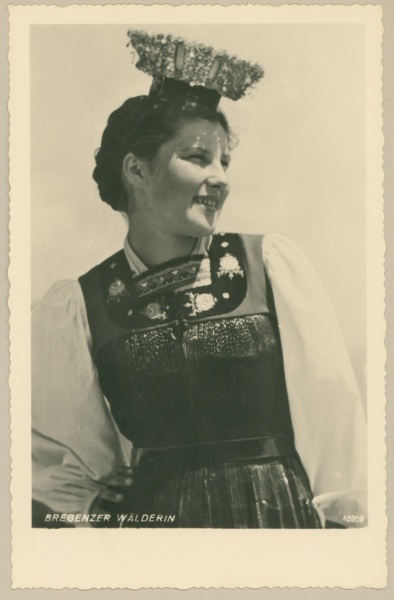
Institution: Österreichisches Museum für Volkskunde Wien
Schlagwörter: berg, himmel, kopf, schatten, weiß, mädchen, blumen, brust, frau, frisur, hut, kleid, profil, schmuck, schwarz, gürtel, rosen, haube, mode, rock, tanz, alt, hemd, jung, mütze, bluse, gesicht, kleidung, ärmel, bild, sonne, land, gold, haare, kostüm, stickerei, hübsch, krone, puffärmel, schön, bauern, kindheit, kopfbedeckung, lächeln, schürze, brüste, mieder, zöpfe, berge, gebirge, alm, zopf, korb, freude, foto, fotografie, lachen, schnalle, schwarz weiss, grinsen, tracht, rau, romantisch, leder, sonnenschein, postkarte, kopfschmuck, lacht, dirndl, tradition, vergangenheit, glücklich, volksfest, dirndel, riegel, klied, bierfass, blick zur seite, dracht, tt, goldhaube, bregenz, vorarlberg, dirdel, bregenzer wälderin, wälderin, gepflochtene haare, stolze haube + tracht, kirtag, schulfotot, ich geb auf